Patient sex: M
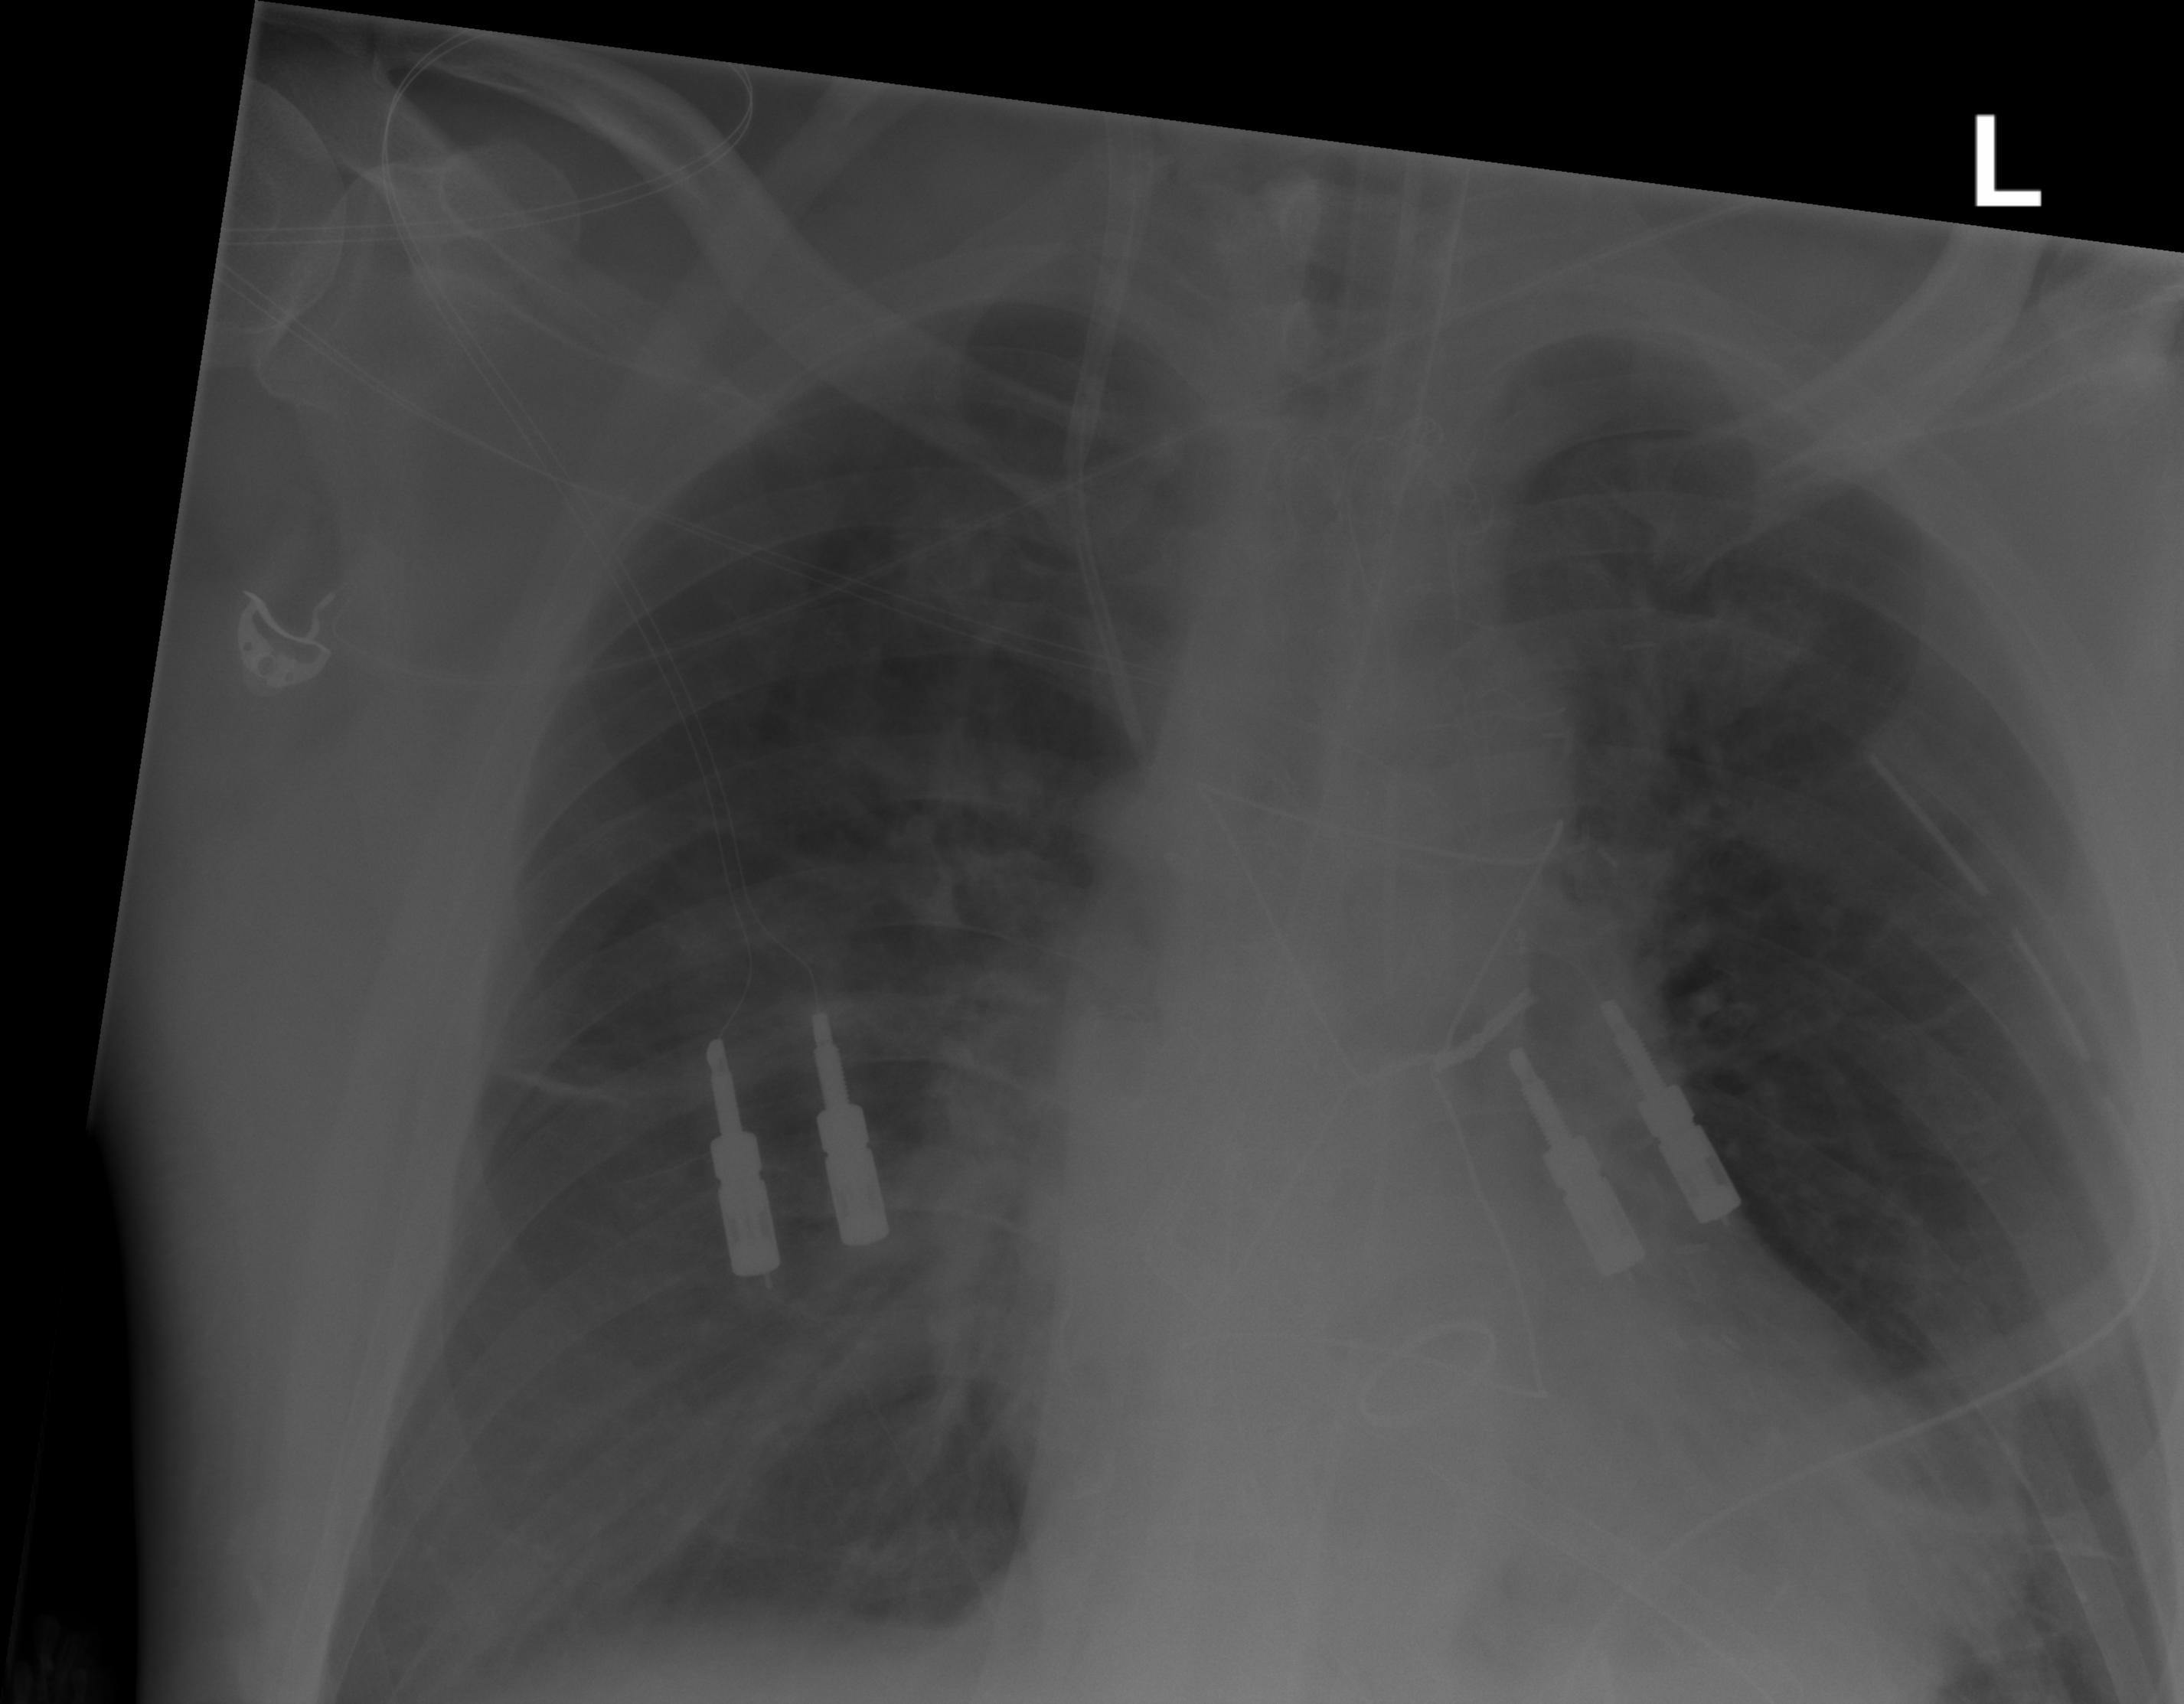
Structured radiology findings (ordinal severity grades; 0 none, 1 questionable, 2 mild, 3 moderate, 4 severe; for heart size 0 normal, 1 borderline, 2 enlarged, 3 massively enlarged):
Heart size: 2
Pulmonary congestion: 1
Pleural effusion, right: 0
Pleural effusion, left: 0
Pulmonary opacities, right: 0
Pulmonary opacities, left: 0
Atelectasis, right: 0
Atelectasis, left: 0